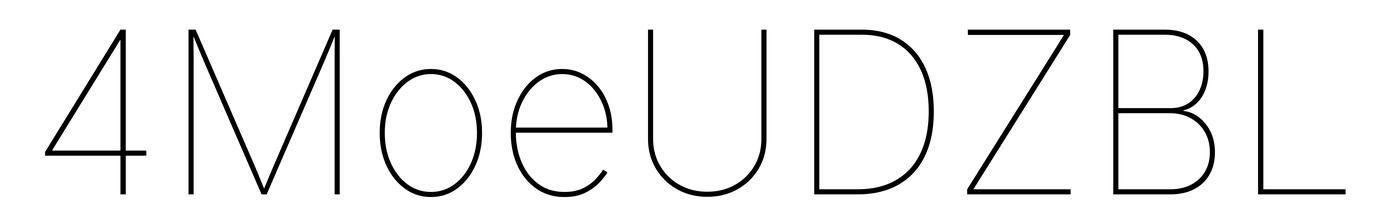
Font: Inter_Thin